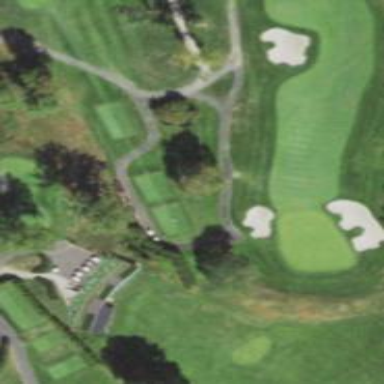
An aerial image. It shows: Golf hole.